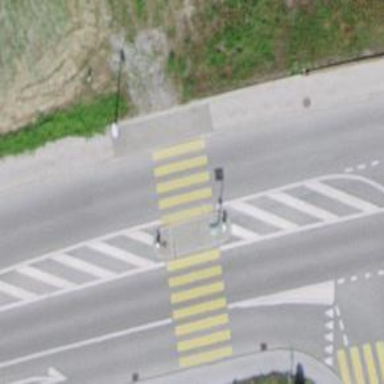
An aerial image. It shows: Marked footway crossing with asphalt surface and pedestrian island.